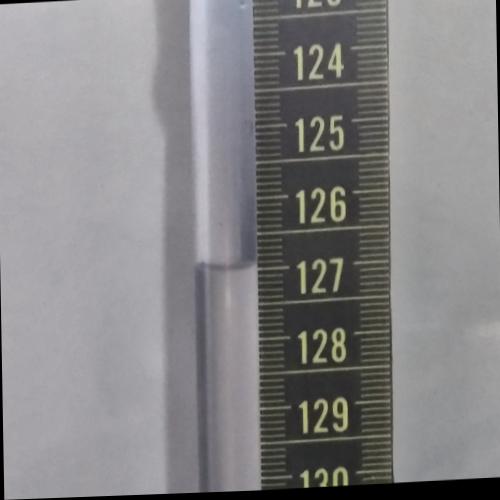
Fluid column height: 126.9 cm